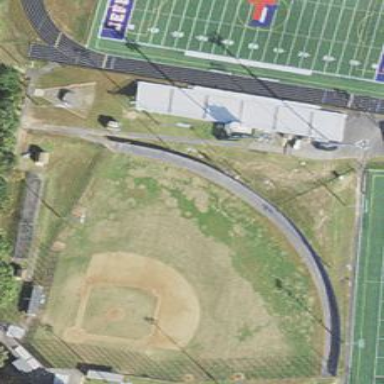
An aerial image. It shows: Baseball pitch for leisure land activities.